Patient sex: F
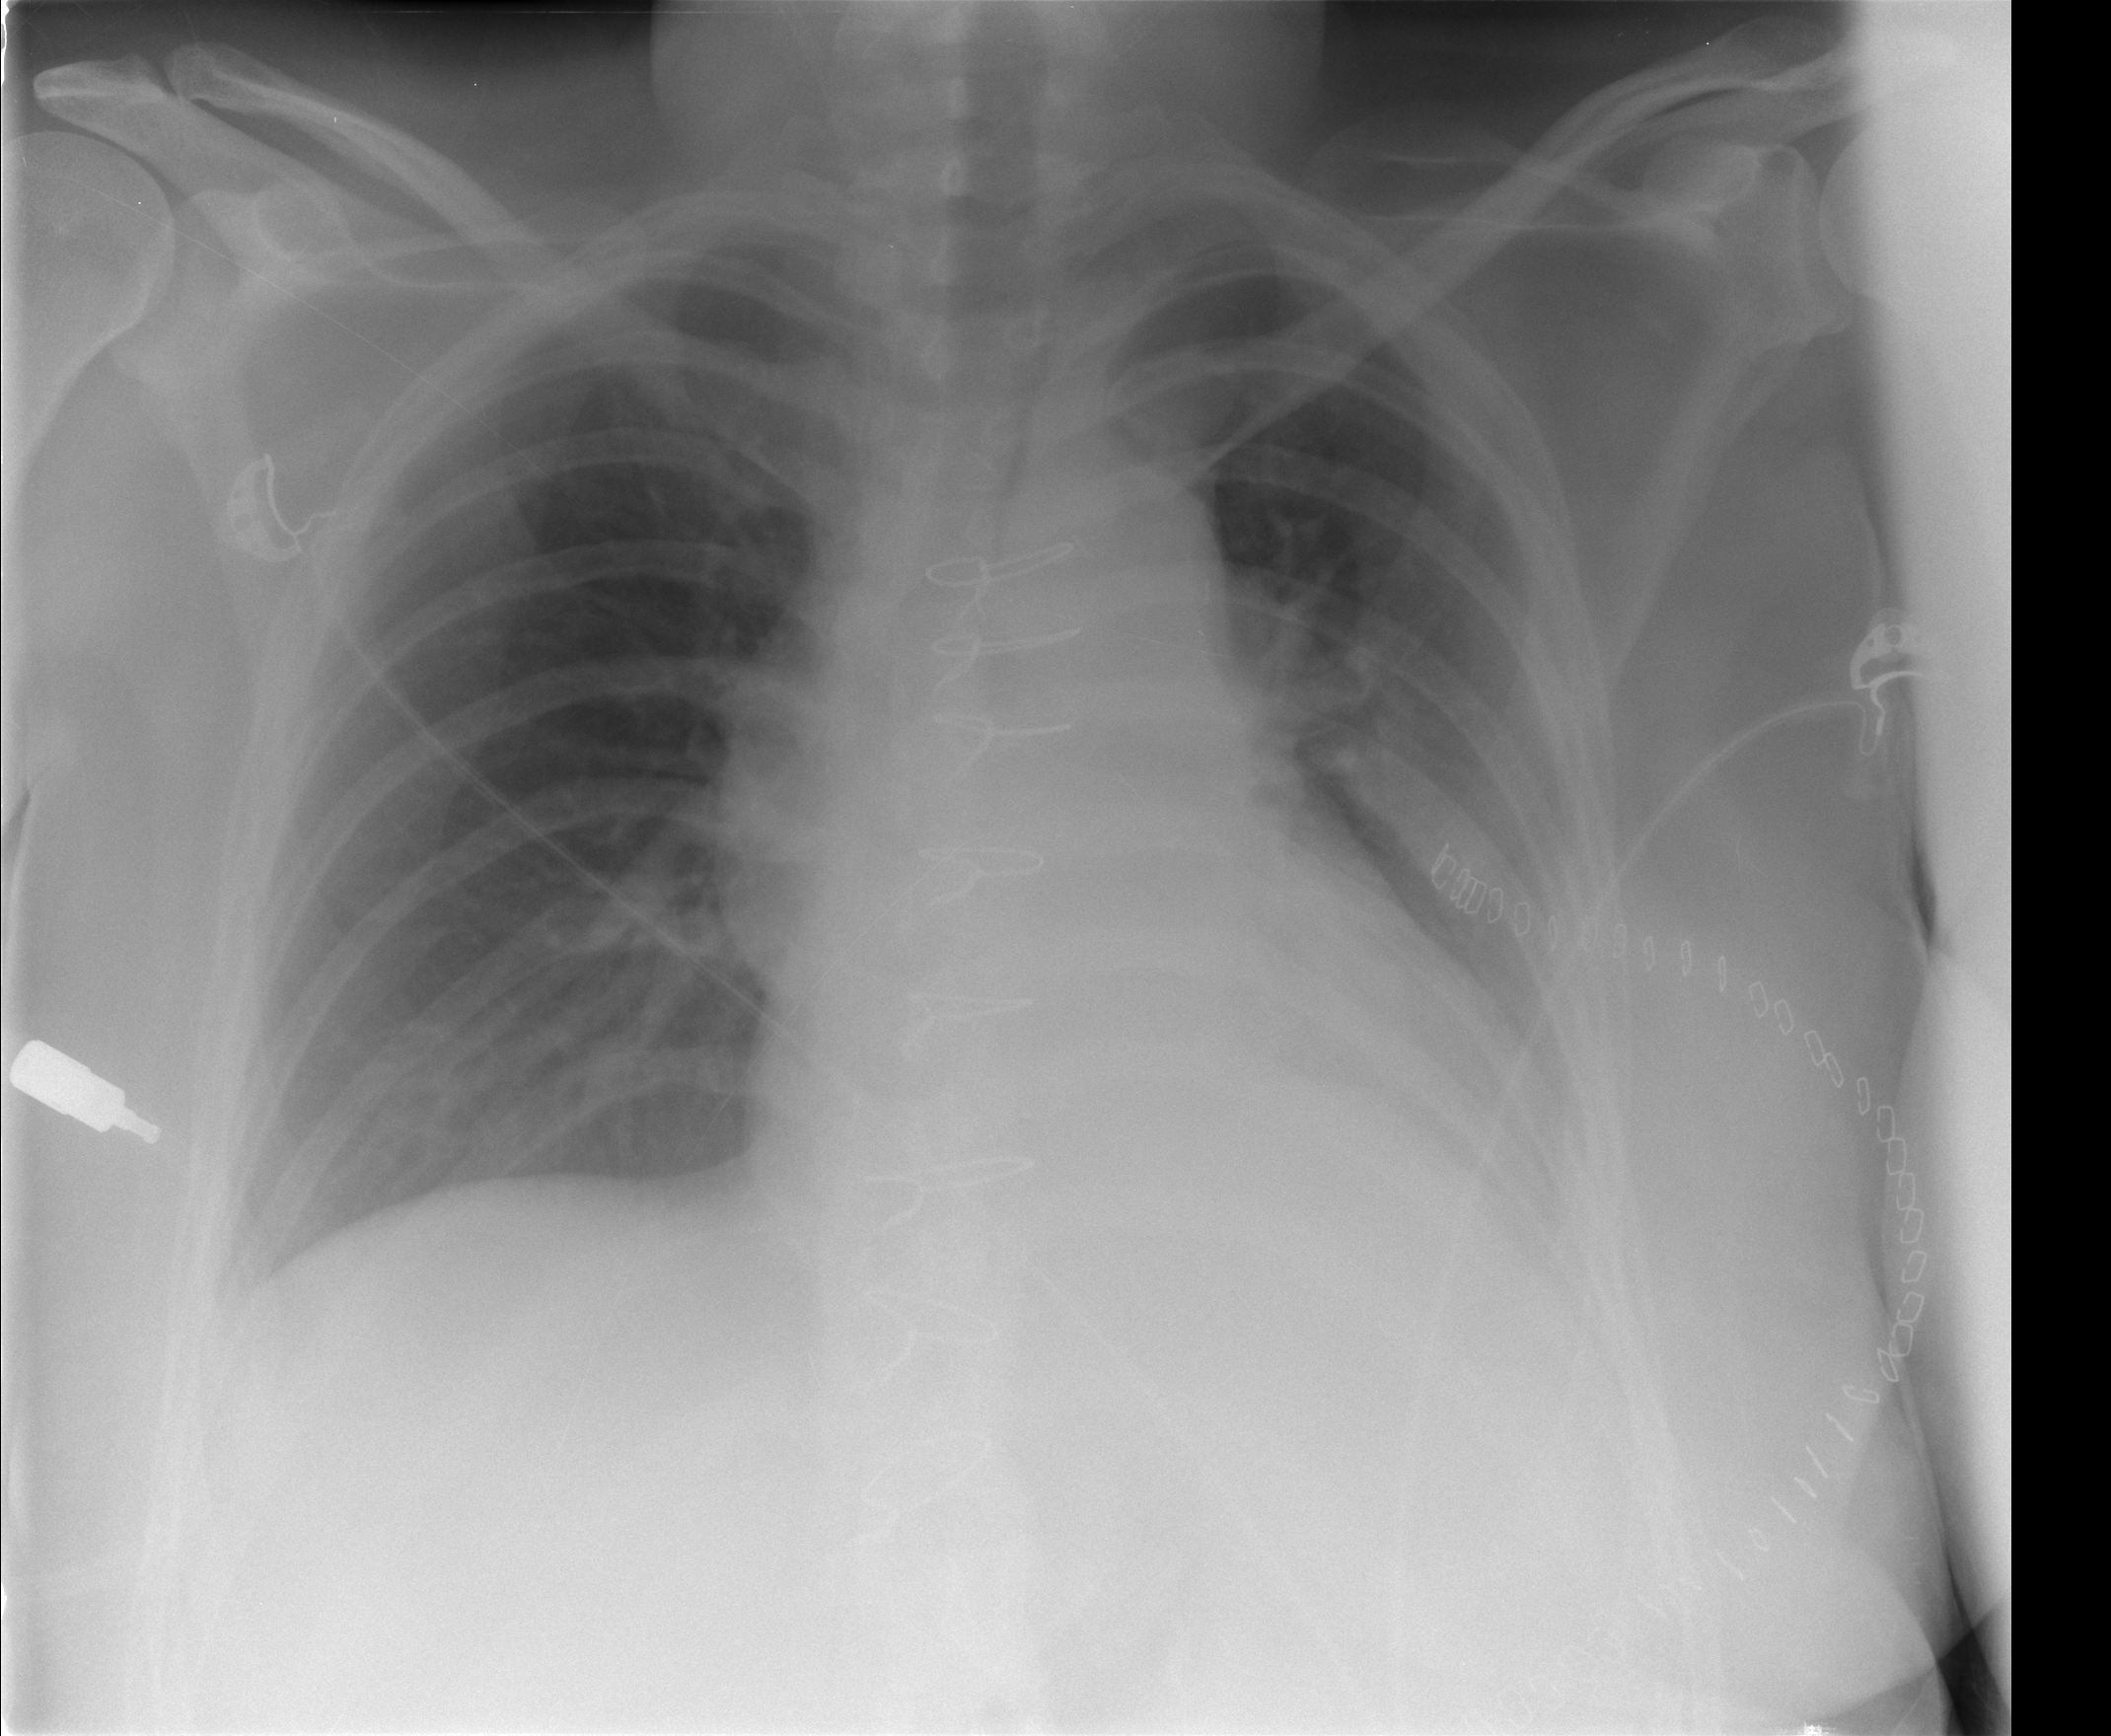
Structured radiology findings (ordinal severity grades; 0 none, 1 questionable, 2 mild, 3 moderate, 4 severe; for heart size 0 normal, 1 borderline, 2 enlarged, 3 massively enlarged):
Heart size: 2
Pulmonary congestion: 0
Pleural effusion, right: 1
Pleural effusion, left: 2
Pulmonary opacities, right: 0
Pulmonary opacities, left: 0
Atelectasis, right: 0
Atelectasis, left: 2